Field crop: tomato
Growth stage: 2
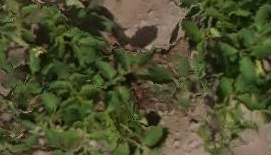
Species: tomato